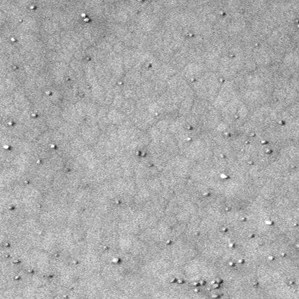
Label: frost